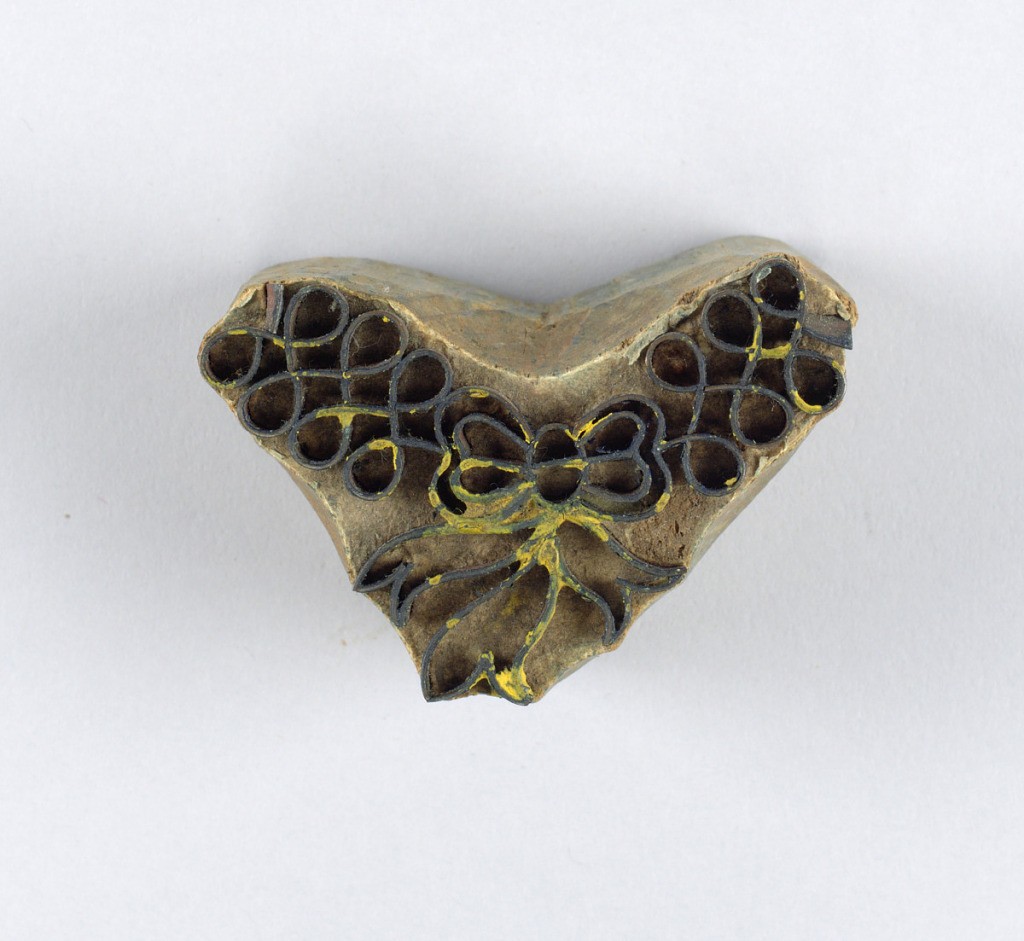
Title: Printing block for embroidery
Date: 1825–50
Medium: wood, copper, brass
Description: One of twenty-one wood blocks showing a different floral motif formed by metal strips set in wood.